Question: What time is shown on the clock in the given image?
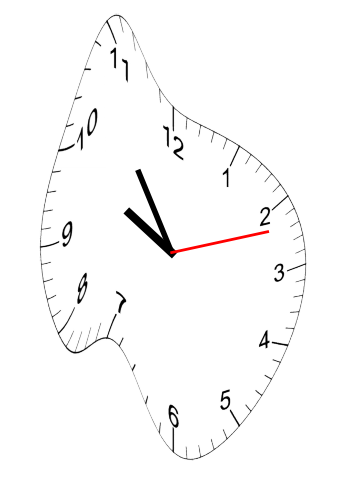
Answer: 09:54:12